Aerial crown-view tile of a tropical tree (Barro Colorado Island, Panama), acquired 20250715:
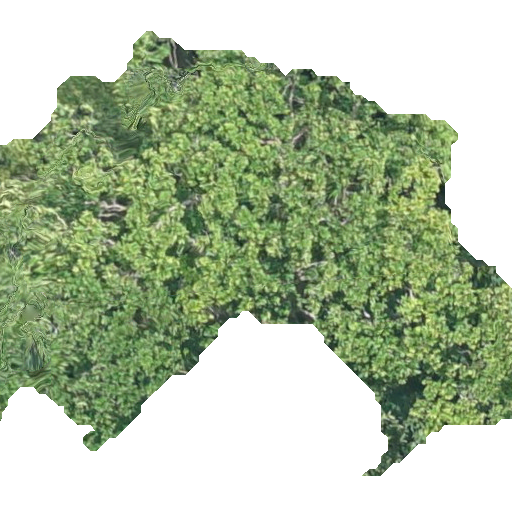
Species: Anacardium excelsum
GBIF accepted scientific name: Anacardium excelsum
Crown area: 247.203 m²